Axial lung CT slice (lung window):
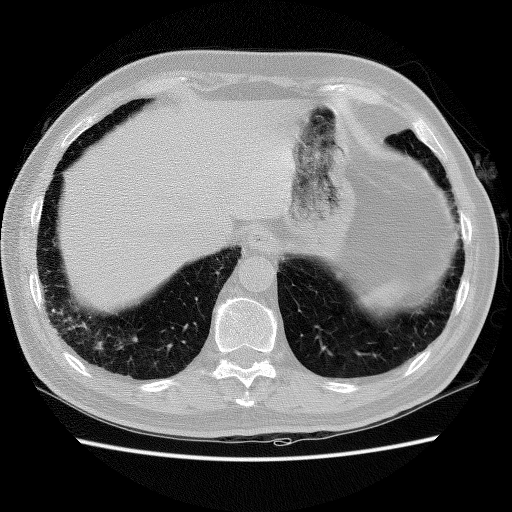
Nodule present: no